Question: I'm currently using the bfast package in R to decompose a time series. I was curious if it was possible to extract the slope of the trend segment before and after a breakpoint (until an end or another breakpoint)?
The example below was taken from the reference manual.

The code to generate this was here.
'''
require(bfast)
require(strucchange)
require(sandwich)
require(forecast)
require(raster)
require(sp)
fit <- bfast(harvest, season="harmonic", max.iter=2)
plot(fit, type="trend")
'''
The problem is that the result output objects aren't automatic, in other words, I can find the values between breakpoints and try to formulate the slope from those trend values, but the process is very time consuming because I have to manually find the start/end breakpoint values and extract every value in between. So ideally, I want to find an easier way to identify the slope of the trend (blue line) before and after all available breakpoints for multiple time series.
Any help is appreciated, thanks.
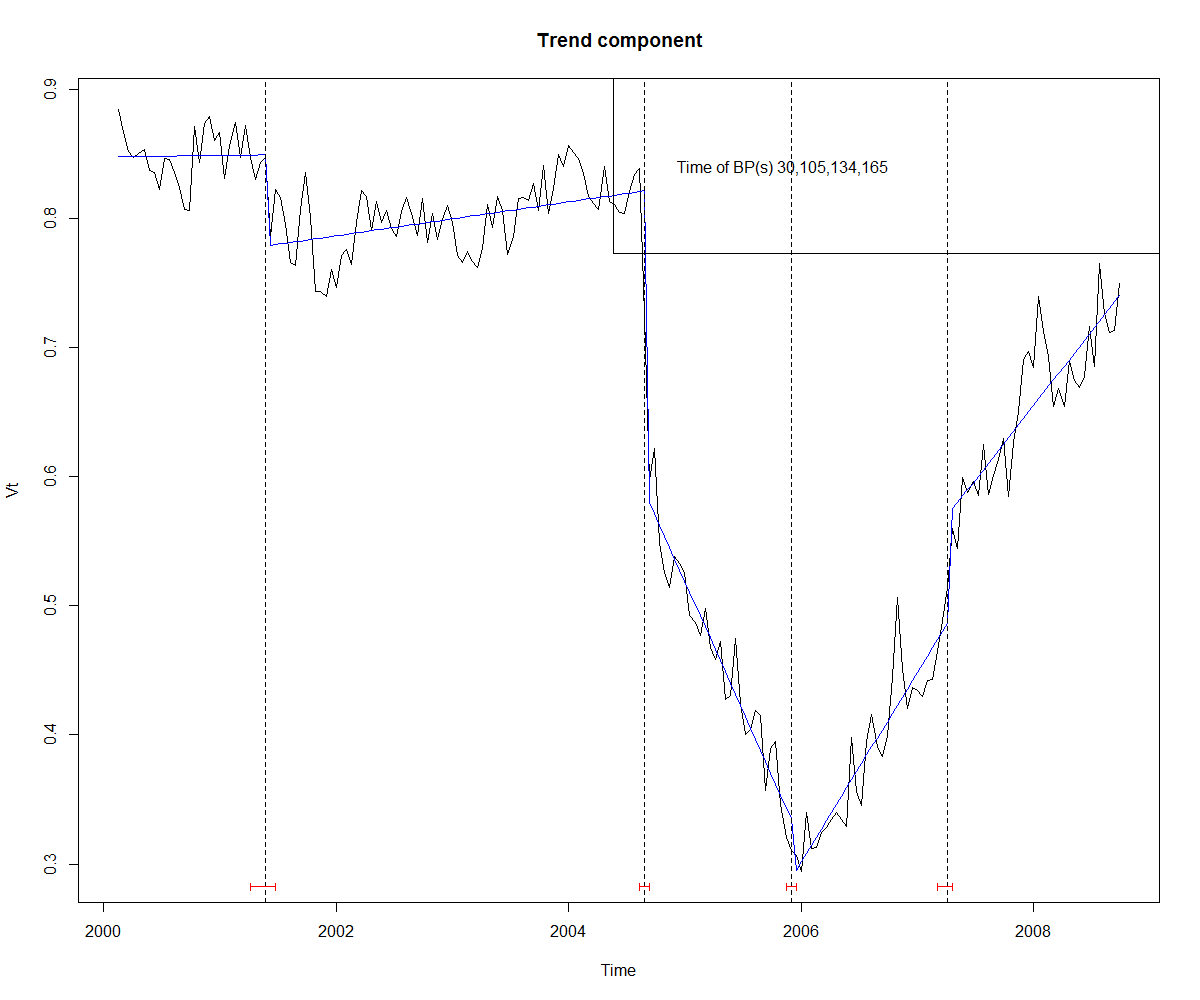
Answer: To extract the slope values from the plot so that one can store them as objects for later use.
'''
(plot(fit, ANOVA=TRUE)$slope)
'''
Pretty interesting if you use str() on the plot function.
'''
> str(plot(fit, ANOVA=TRUE))
'data.frame': 5 obs. of 2 variables:
$ slope: num 0.00109 0.01314 -0.20077 0.14659 0.11524
$ prob : num 9.07e-01 2.41e-05 1.01e-13 3.08e-13 1.06e-13
> (plot(fit, ANOVA=TRUE)$slope)
[1] 0.001088344 0.013139678 -0.200767197 0.146594801 0.115236688
>
'''